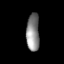
Tissue: lung
Cell type: Fibroblasts
Senescence score: 0.5546
Nuclear area (px): 483
Mean DAPI intensity: 136.36